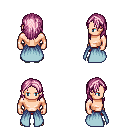
a pixel art fantasy rpg character, male body template, human, light skin, overskirt, red pants, pink long hairstyle, white slippers, four views (front, back, left, right), 2x2 character sprite sheet, small pixel art, hard edges, no anti-aliasing